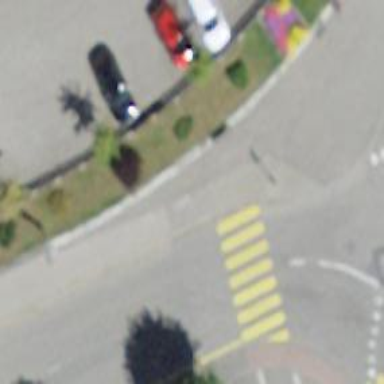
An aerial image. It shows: Kerb serving as barrier.